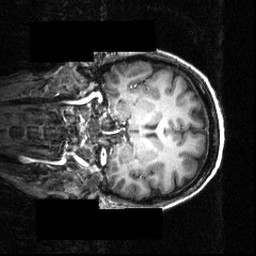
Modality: T1w
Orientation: coronal
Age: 21
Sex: female
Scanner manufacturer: siemens
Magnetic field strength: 3.951 T
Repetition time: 1.5 s
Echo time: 0.00335 s